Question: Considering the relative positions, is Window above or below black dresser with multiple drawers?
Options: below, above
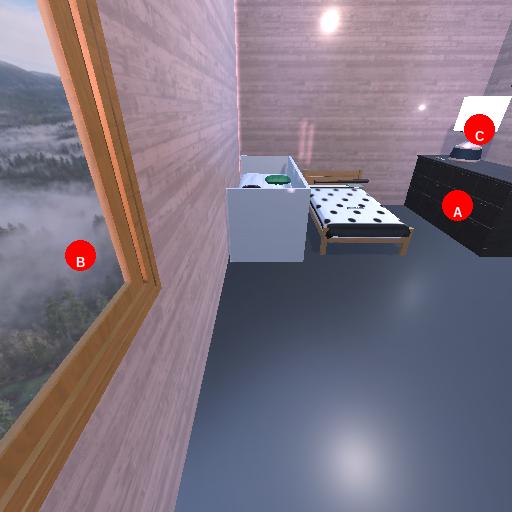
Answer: below